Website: apple-inc
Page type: customer-info-address
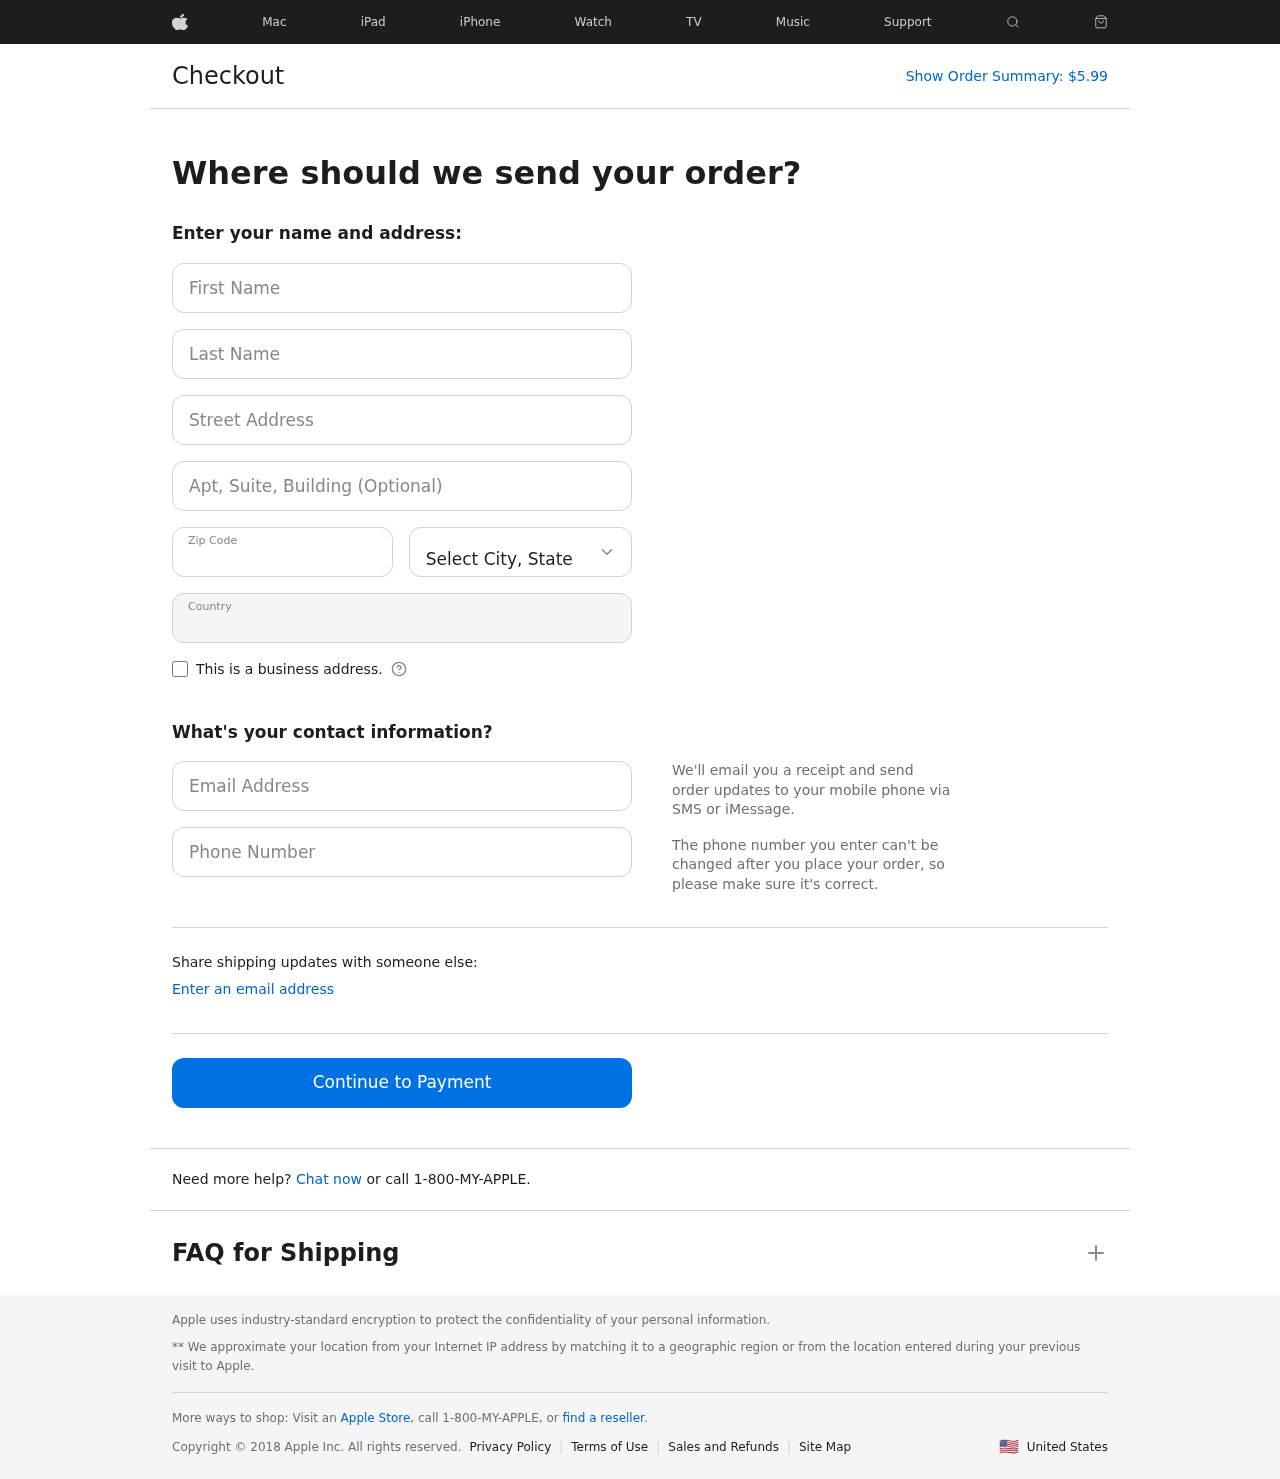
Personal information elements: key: PII_CITY_STATE
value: Wellsbury, MP
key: PII_COUNTRY
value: United States
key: PII_EMAIL
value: antonio.roberts@hotmail.com
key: PII_FIRSTNAME
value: Antonio
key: PII_LASTNAME
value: Roberts
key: PII_PHONE
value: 5394306680
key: PII_POSTCODE
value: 88298
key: PII_STREET
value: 7240 Micheal Corner
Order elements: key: ORDER_TOTAL
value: $5.99